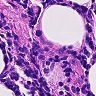
Metastatic tissue present: no